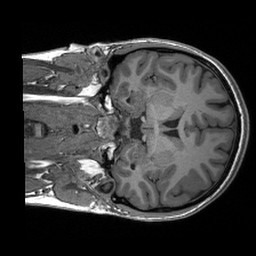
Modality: T1w
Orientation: coronal
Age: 20
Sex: female
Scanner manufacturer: siemens
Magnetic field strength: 3 T
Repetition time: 2.4 s
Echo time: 0.00191 s